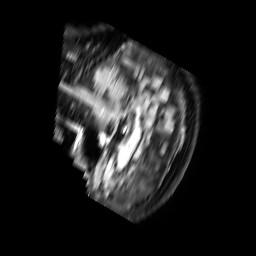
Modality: FLAIR
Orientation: sagittal
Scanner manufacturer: philips
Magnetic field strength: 3 T
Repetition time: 11 s
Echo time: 0.12 s